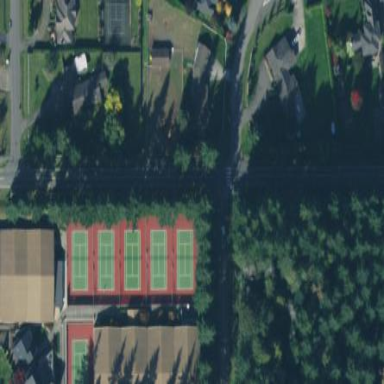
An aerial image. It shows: Tennis court on pitch.